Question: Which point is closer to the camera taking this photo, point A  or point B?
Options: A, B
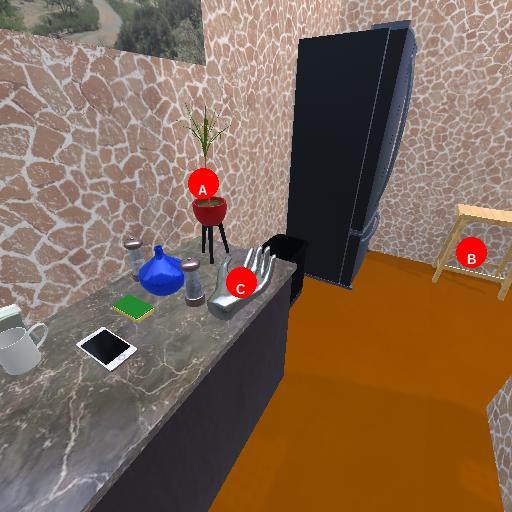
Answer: A